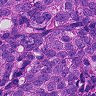
Metastatic tissue present: yes